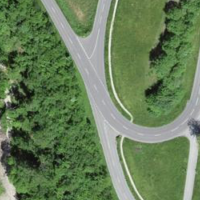
EUNIS habitat code: 57
Species observed at this site:
Bromus hordeaceus